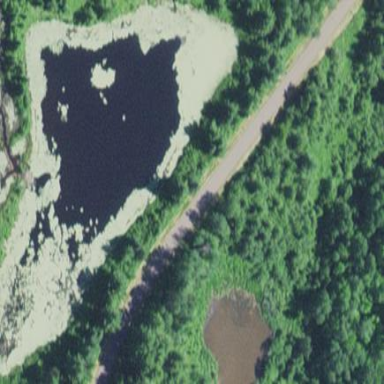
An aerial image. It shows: Serene pond surrounded by nature.